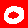
Digit: 0